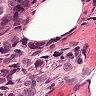
Metastatic tissue present: yes